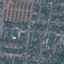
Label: Residential